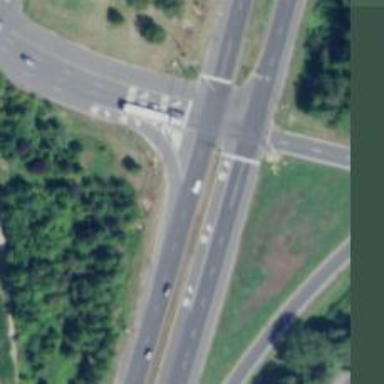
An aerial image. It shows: Trunk link highway.